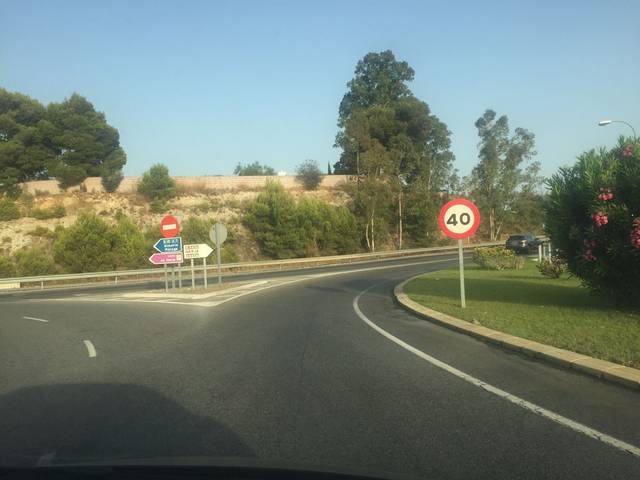
Region: Spain
Coordinates: 36.762, -3.888